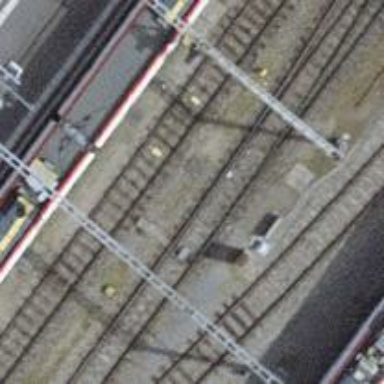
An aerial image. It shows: Railway switch.